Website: lowes
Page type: billing-address
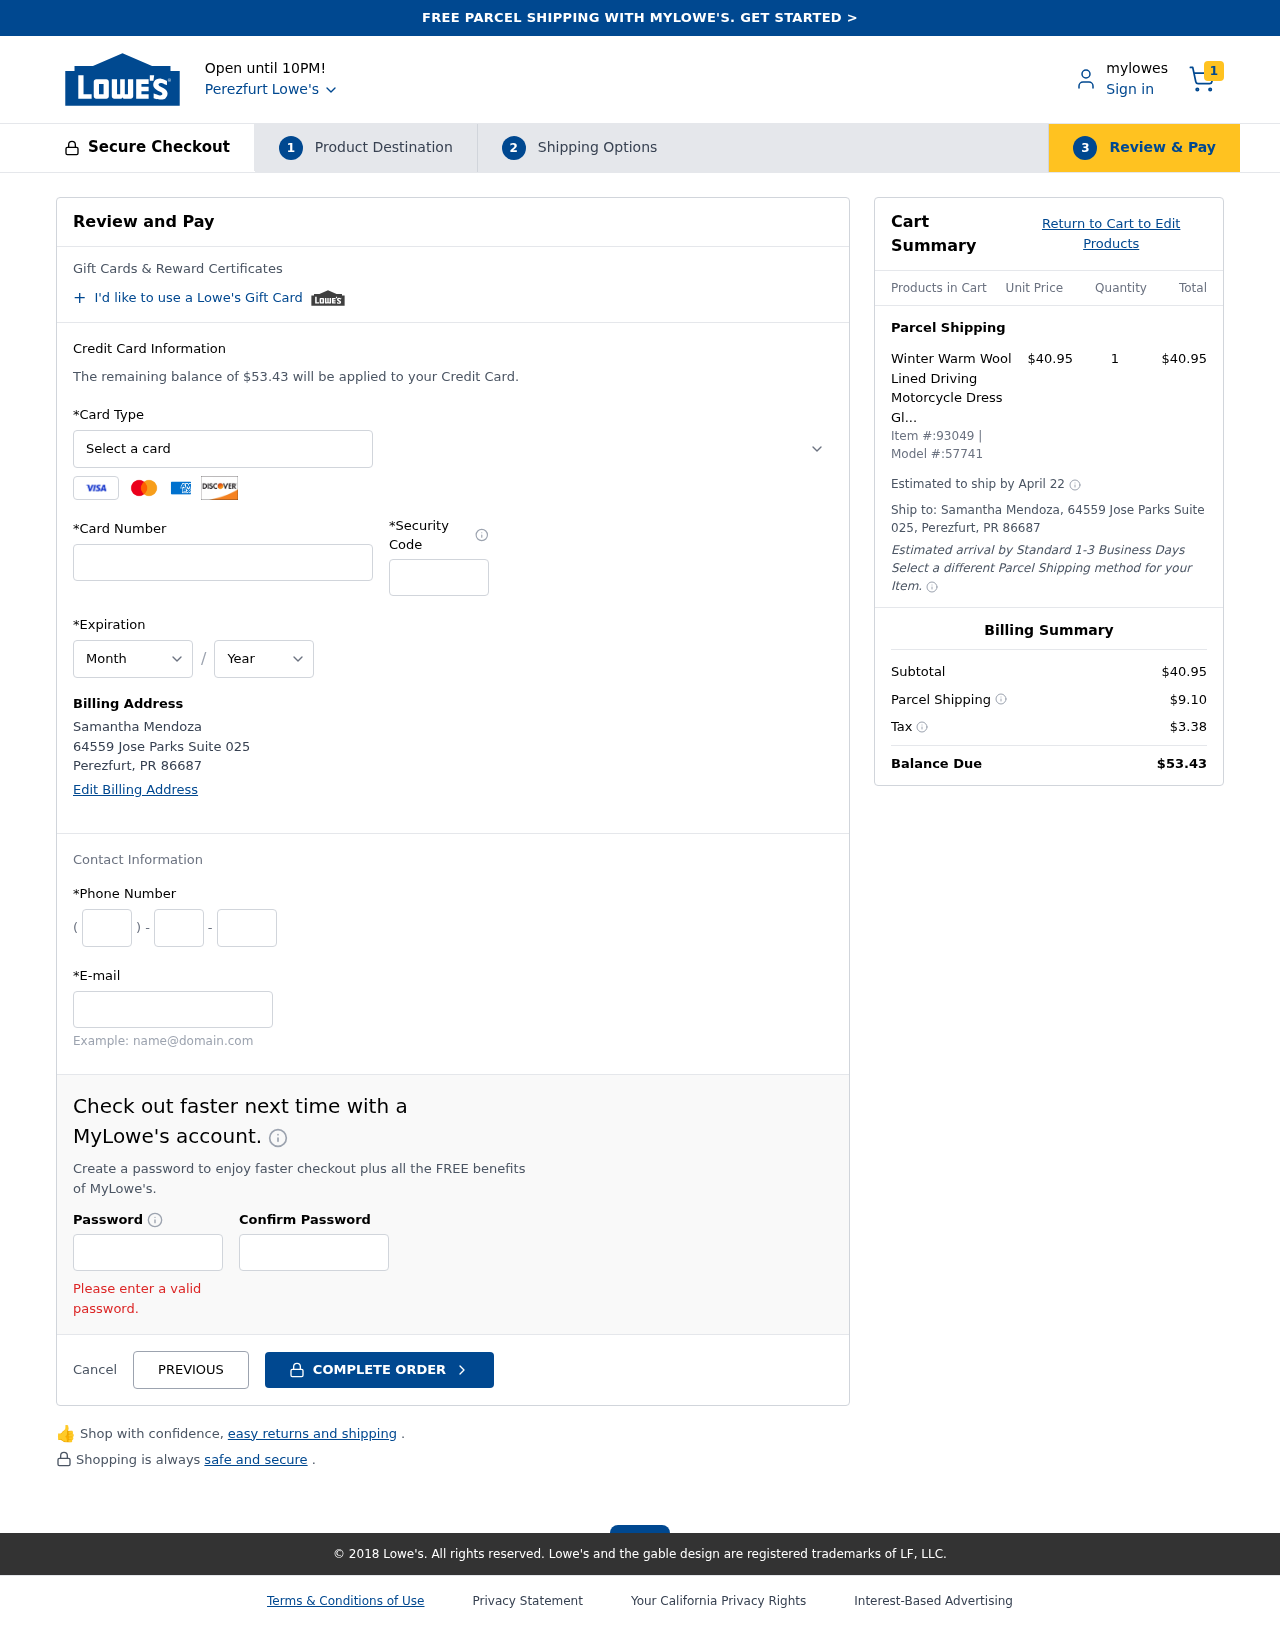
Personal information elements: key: PII_CARD_CVV
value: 2407
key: PII_CARD_EXPIRY_MONTH
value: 09
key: PII_CARD_EXPIRY_YEAR
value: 26
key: PII_CARD_NUMBER
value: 3424 2358 0589 431
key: PII_CARD_TYPE
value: American Express
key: PII_CITY
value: Perezfurt
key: PII_CITY_STATE_ZIP
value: Perezfurt, PR 86687
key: PII_EMAIL
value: samantha.mendoza@hotmail.com
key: PII_FULLNAME
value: Samantha Mendoza
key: PII_PHONE_AREA
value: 471
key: PII_PHONE_PREFIX
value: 435
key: PII_PHONE_SUFFIX
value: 8709
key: PII_STREET
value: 64559 Jose Parks Suite 025
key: PII_FULLNAME2
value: Samantha Mendoza
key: PII_STREET2
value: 64559 Jose Parks Suite 025
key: PII_CITY_STATE_ZIP2
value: Perezfurt, PR 86687
Product elements: key: PRODUCT1_NAME
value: Winter Warm Wool Lined Driving Motorcycle Dress Gloves For Men Women 3 Size Brown
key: PRODUCT1_PRICE
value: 40.95
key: PRODUCT1_QUANTITY
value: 1
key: PRODUCT_ITEM_NUMBER
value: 93049
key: PRODUCT_MODEL_NUMBER
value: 57741
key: PRODUCT1_LINE_TOTAL
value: $40.95
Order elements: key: ORDER_NUM_ITEMS
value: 1
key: ORDER_TOTAL
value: $53.43
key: ORDER_SHIPPING_DATE
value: April 22
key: ORDER_SUBTOTAL
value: $40.95
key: ORDER_SHIPPING_COST
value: $9.10
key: ORDER_TAX
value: $3.38